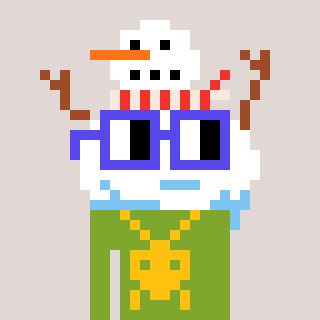
a pixel art character with square blue glasses, a snowman-shaped head and a slimegreen-colored body on a warm background